Question: I have table name "Events". In that table I have a column of type array of string. I'm struggling with how I can delete only one element from that column. Consider the image below, I want to delete all the occurrences of "iYYeR2a2rU" from the "usersIncluded" column, without deleting the rows.
I've used the 'removeObject:(id) forKey:(NSString *)' and it didn't work.

This is how I'm trying to achieve it:
'''
PFQuery *query = [PFQuery queryWithClassName:@"Events"];
NSArray *eventObjects = [query findObjects];
[query whereKey:@"usersIncluded" equalTo:[self.uniqeFriendList objectAtIndex:indexPath.row]];
[query findObjectsInBackgroundWithBlock:^(NSArray *objects, NSError *error){
for (int i = 0; i<objects.count; i++) {
PFObject *event = [eventObjects objectAtIndex:i];
[event removeObject:[self.uniqeFriendList objectAtIndex:indexPath.row] forKey:@"usersIncluded"];
}
}];
}
'''
The 'self.uniqeFriendList' is a mutable array containing the ids that I want to delete from the 'usersIncluded' column.
Thanks in Advance
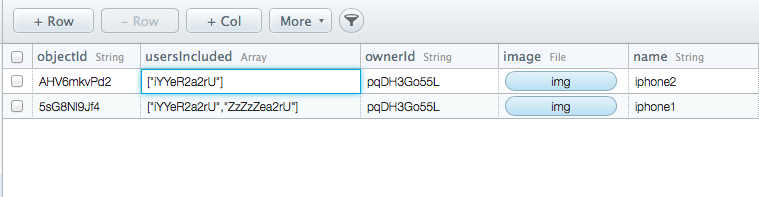
Answer: I think you're using the right method ('removeObject:forKey:' should do exactly what you want) but I think you're working with objects from the wrong array. You're performing your query twice, and within the 'findObjectsInBackgroundWithBlock:' you're working with the array from the first time you called it... Try this:
'''
PFQuery *query = [PFQuery queryWithClassName:@"Events"];
[query whereKey:@"usersIncluded" equalTo:[self.uniqeFriendList objectAtIndex:indexPath.row]];
[query findObjectsInBackgroundWithBlock:^(NSArray *objects, NSError *error){
for (int i = 0; i <objects.count; i++) {
PFObject *event = [objects objectAtIndex:i]; // note using 'objects', not 'eventObjects'
[event removeObject:[self.uniqeFriendList objectAtIndex:indexPath.row] forKey:@"usersIncluded"];
}
[PFObject saveAll:objects];
}];
'''
}